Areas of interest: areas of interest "Home Furnishing and Building Materials Market"
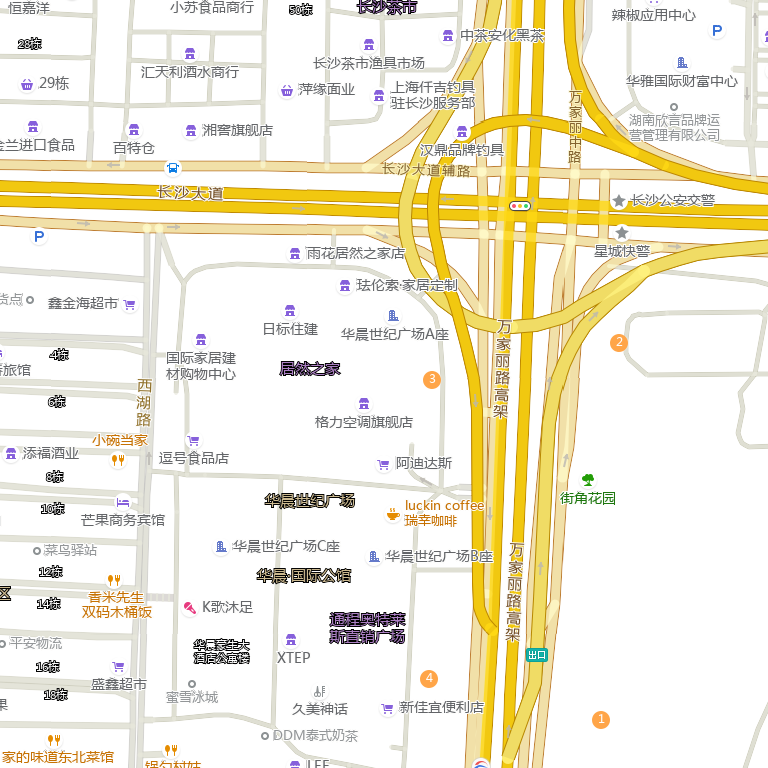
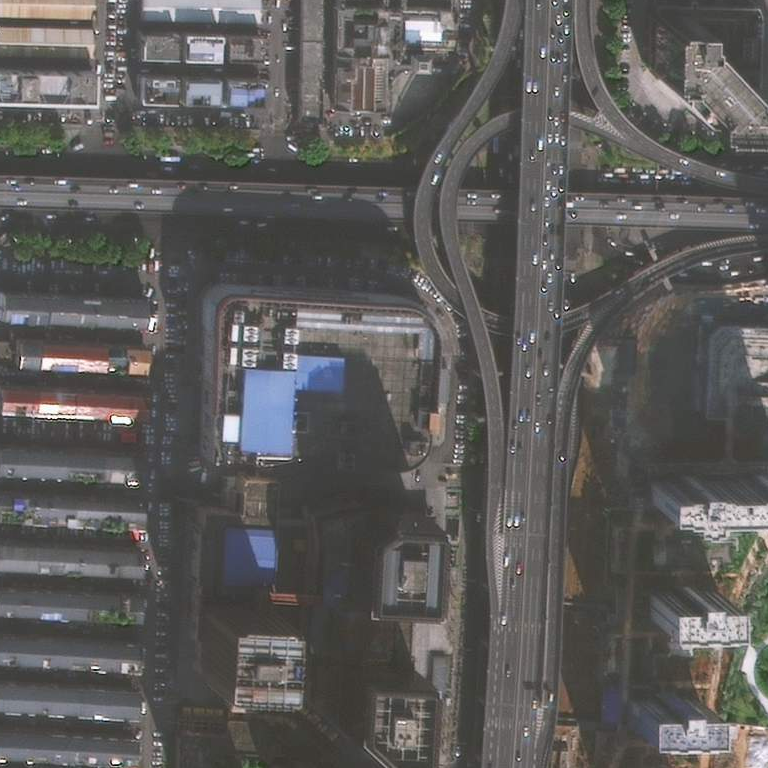